Question: Count the number of objects in the diagram.
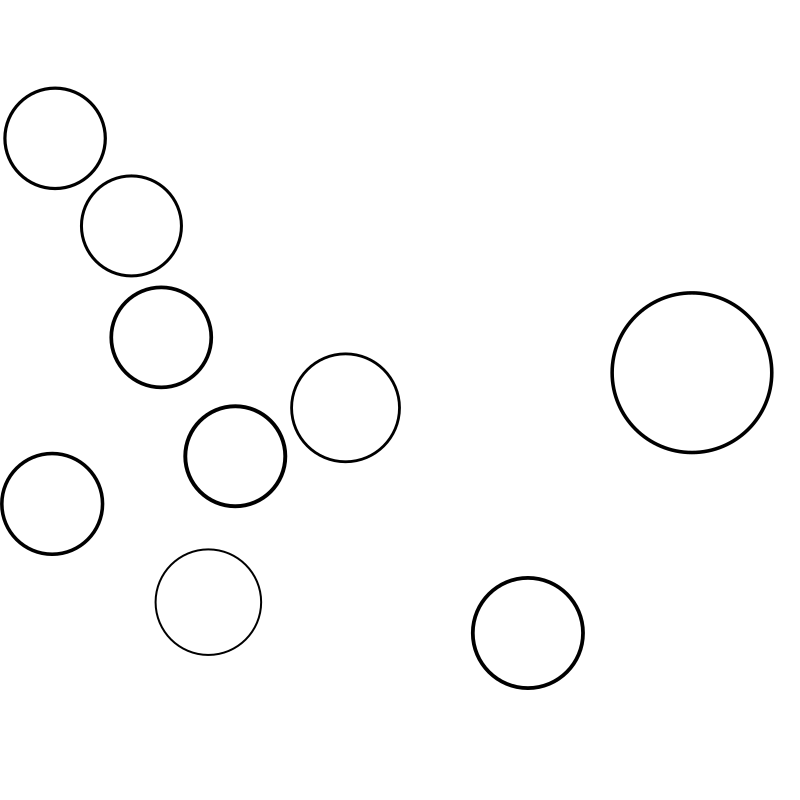
Answer: 9